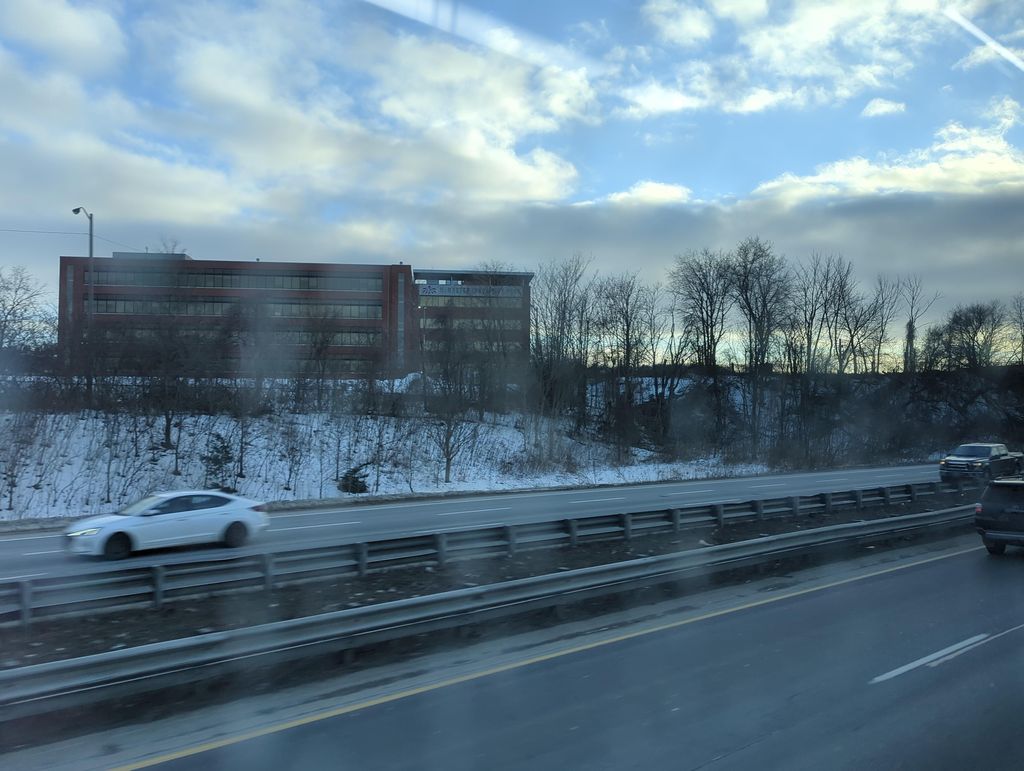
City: hamilton